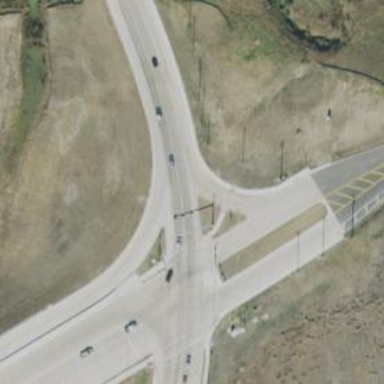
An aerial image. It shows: Secondary link road.